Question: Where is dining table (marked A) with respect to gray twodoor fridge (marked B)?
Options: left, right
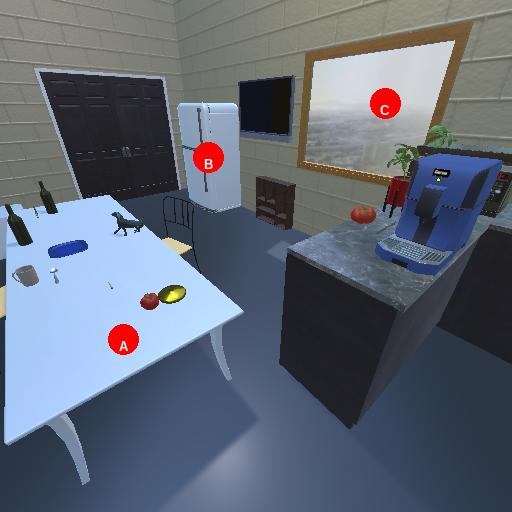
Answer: left